Field crop: maize
Growth stage: 2
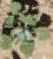
Species: chenopodium